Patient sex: M
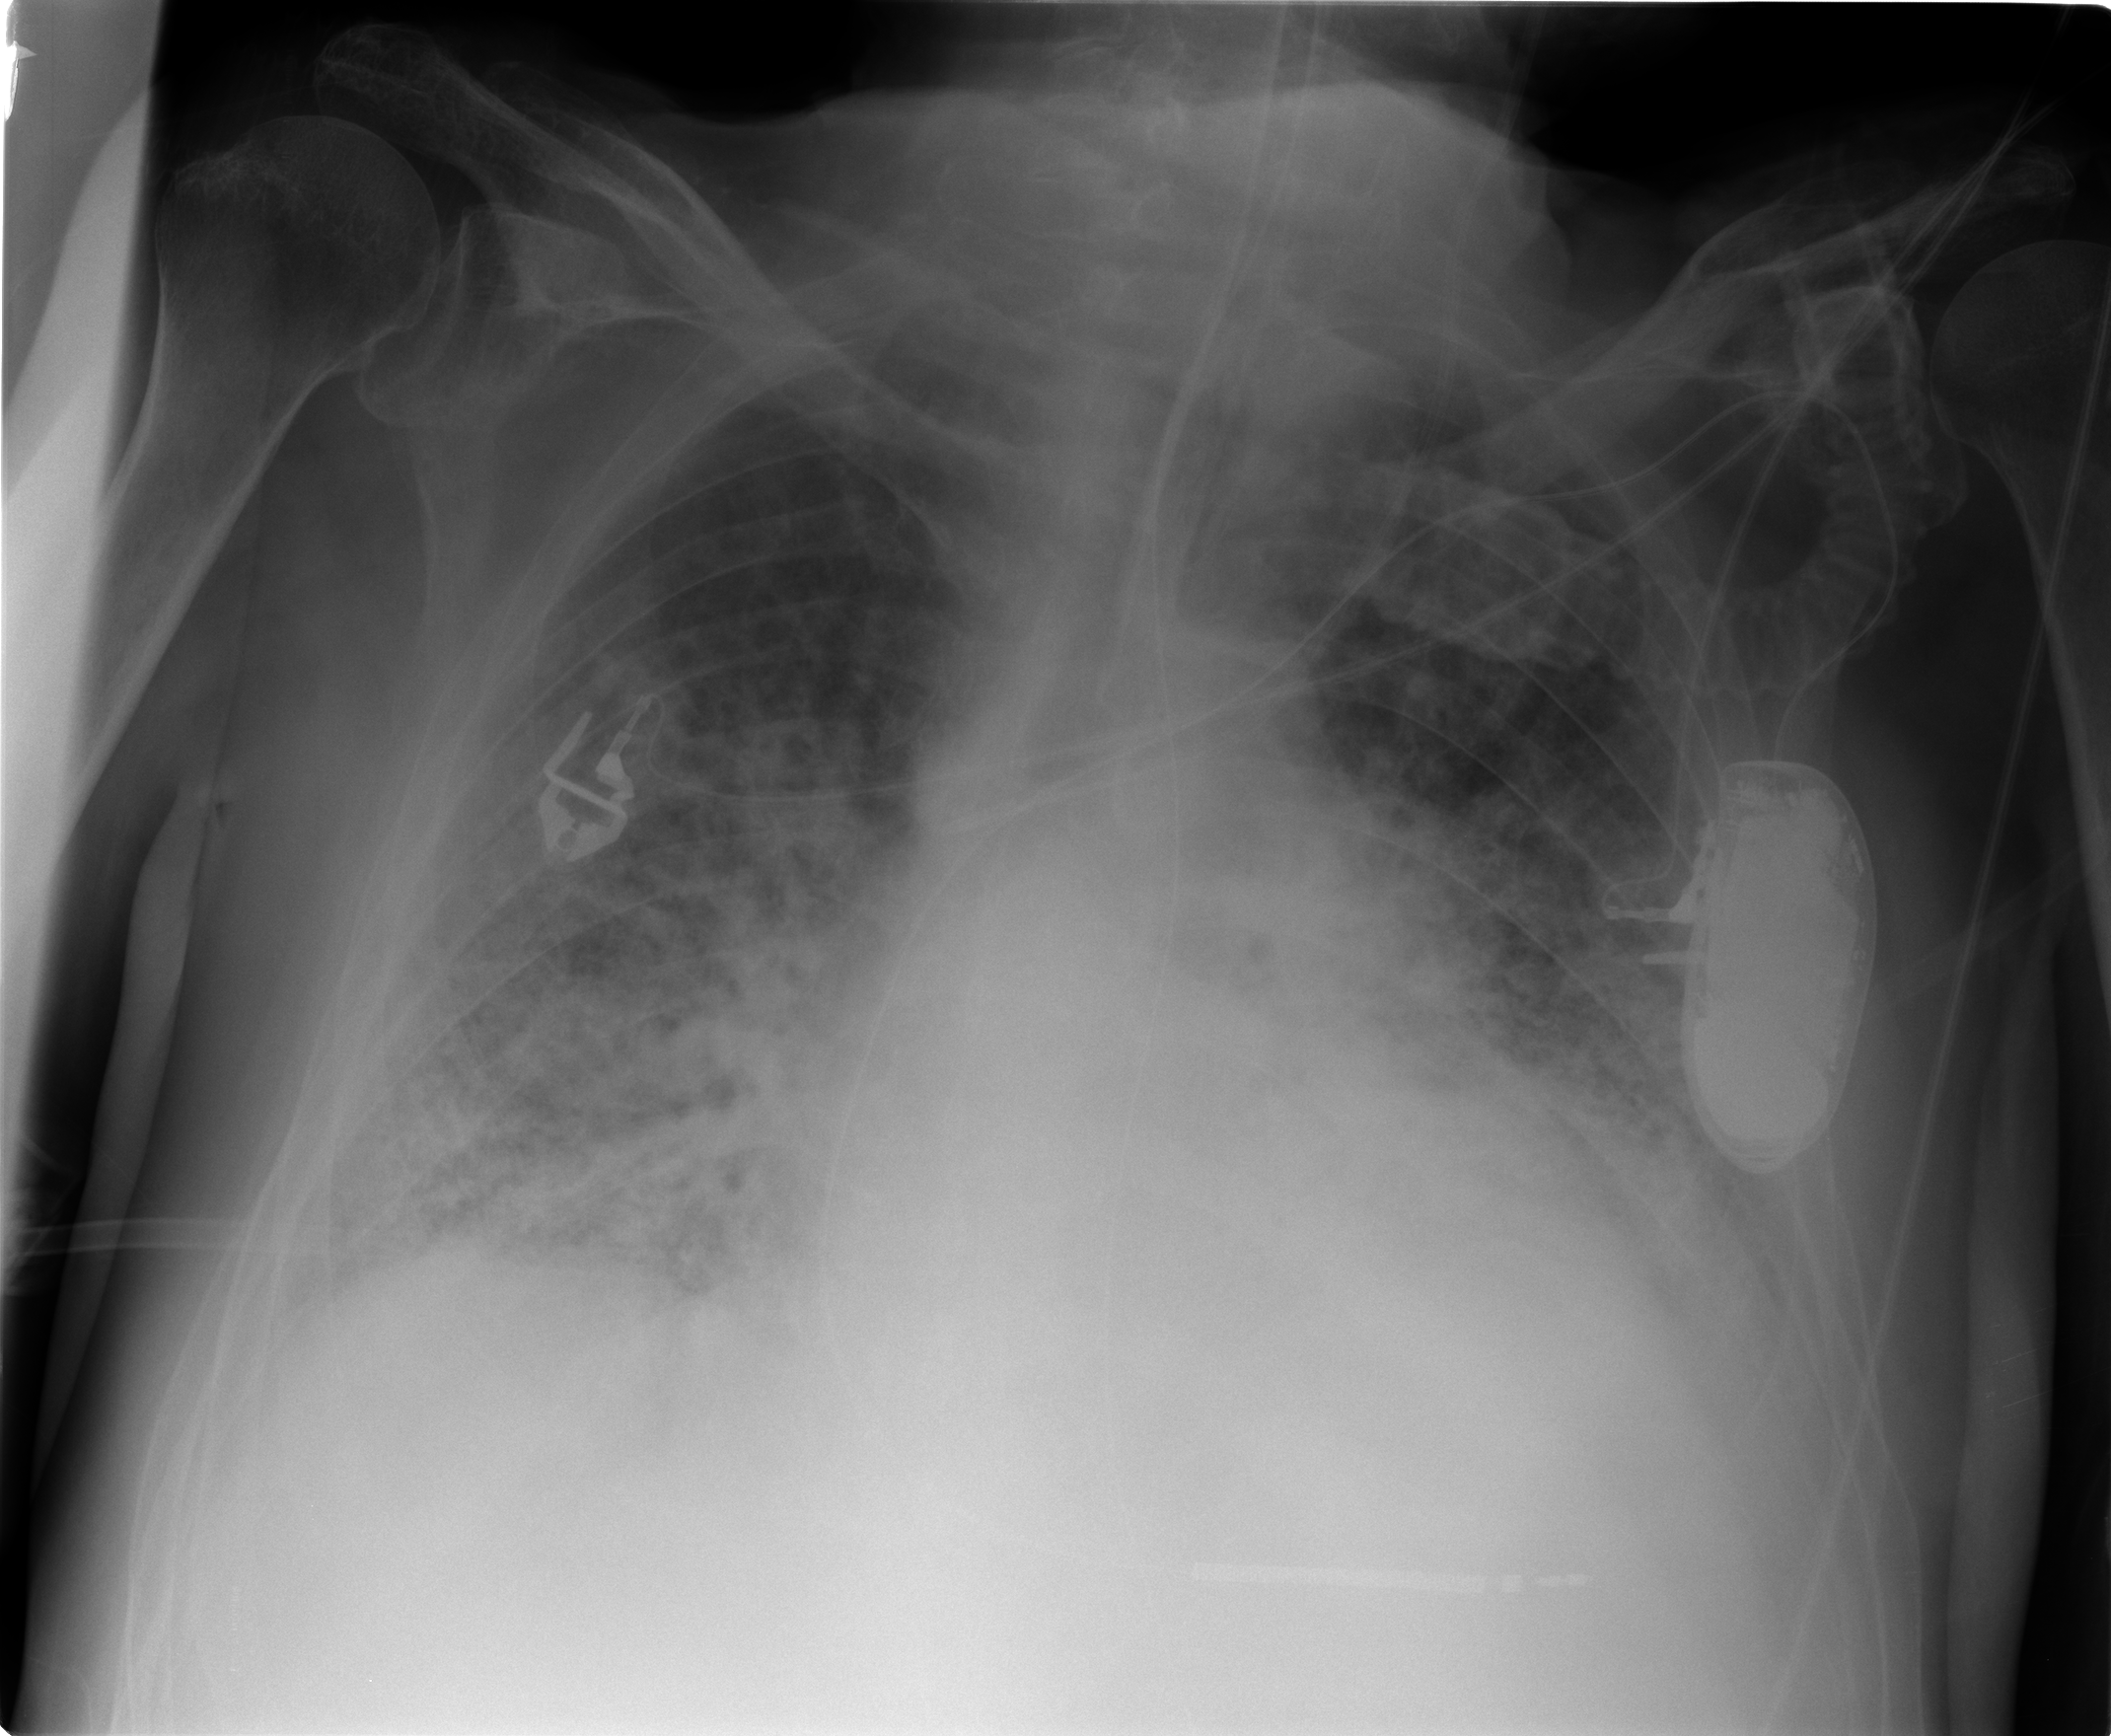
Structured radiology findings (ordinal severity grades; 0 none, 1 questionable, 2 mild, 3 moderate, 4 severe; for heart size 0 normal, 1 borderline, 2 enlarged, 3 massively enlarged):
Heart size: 2
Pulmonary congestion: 3
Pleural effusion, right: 1
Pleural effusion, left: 1
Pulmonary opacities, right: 4
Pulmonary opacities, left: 4
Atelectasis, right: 2
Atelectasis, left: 2